Question: Trying to create a Hash Table with name as key and it's value as the drink, when printTable() is invoked without adding items (i.e. commenting out the following code snippet) it prints out the added image without any address boundary error :
'''
h.addItem("Paul", "Locha");
h.addItem("Kim", "Iced Mocha");
h.addItem("Emma", "Strawberry Smoothy");
h.addItem("Annie", "Hot Chocolate");
h.addItem("Sarah", "Passion Tea");
h.addItem("Pepper", "Caramel Mocha");
h.addItem("Mike", "Chai Tea");
h.addItem("Steve", "Apple Cider");
h.addItem("Bill", "Root Bear");
h.addItem("Marie", "Skinny Latte");
'''
### Image of output with given default values

But when items are added either by parsing csv or directly calling the class member function of addItem(), the program renders an error like so :
'''
Hash Table ./hashTableWithStruct.o
fish: Job 1, './hashTableWithStruct.o' terminated by signal SIGSEGV (Address boundary error)
'''
The erroneous code is herewith :
'''
#include <iostream>
#include <string>
#include <fstream>
using namespace std;
class Hash
{
private:
static const int tableSize = 10;
struct item
{
string name;
string drink;
item *next;
};
item *hashTable[tableSize];
public:
Hash()
{
for (int i = 0; i < tableSize; i++)
{
hashTable[i] = new item;
hashTable[i]->name = "empty";
hashTable[i]->drink = "empty";
hashTable[i]->next = NULL;
}
}
int hashFunct(string key)
{
int hashed = 0;
for (int i = 0; key[i] != ''; i++)
{
hashed += (int)key[i];
}
return (hashed % tableSize); //returns the BUCKET value
}
void addItem(string name, string drink)
{
int BUCKET = hashFunct(name);
//if the value at BUCKET hasn't been written yet,
//override the default empty ones
if (hashTable[BUCKET]->name == "empty")
{
hashTable[BUCKET]->name = name;
hashTable[BUCKET]->drink = drink;
}
//otherwise, make a linked list starting from BUCKET
else
{
item *ptr = hashTable[BUCKET];
item *n = new item;
n->name = name;
n->drink = drink;
n->next = NULL;
//the linked list might contain many nodes,
//hence travel to last node and reassign the last node to be this new item
while (ptr != NULL)
ptr = ptr->next;
ptr->next = n;
}
return;
}
int numOfItemsInBucket(int BUCKET)
{
int count = 0;
if (hashTable[BUCKET]->name == "empty")
return count;
else
{
count++;
item *ptr = hashTable[BUCKET];
while (ptr->next != NULL)
{
count++;
ptr = ptr->next;
}
}
return count;
}
void printTable()
{
int num; //holds number of elements(items) in each bucket
for (int i = 0; i < tableSize; i++)
{
num = numOfItemsInBucket(i);
cout << "-----------------------------
"
<< "Table[" << i << "]" << endl
<< hashTable[i]->name << endl
<< hashTable[i]->drink << endl
<< "# of items in bucket " << i << " : " << num << endl;
cout << "-----------------------------
";
}
}
};
int main(int argc, char const *argv[])
{
Hash h;
/* string filename = "datasetForHashTable.csv";
ifstream myCSV(filename.c_str());
if (!myCSV.is_open())
{
cout<<"Failed to open file"<<endl;
return 0;
}
string name, drink;
while (myCSV.peek()!=EOF)
{
getline(myCSV, name, ',');
getline(myCSV, drink, '
');
h.addItem(name, drink);
}
myCSV.close(); */
h.addItem("Paul", "Locha");
h.addItem("Kim", "Iced Mocha");
h.addItem("Emma", "Strawberry Smoothy");
h.addItem("Annie", "Hot Chocolate");
h.addItem("Sarah", "Passion Tea");
h.addItem("Pepper", "Caramel Mocha");
h.addItem("Mike", "Chai Tea");
h.addItem("Steve", "Apple Cider");
h.addItem("Bill", "Root Bear");
h.addItem("Marie", "Skinny Latte");
h.printTable();
return 0;
}
'''
Basically, can't understand why the table won't print with name and drinks, since it works just fine when table is printed without it.
Please help, trying to figure this out since 2 days.
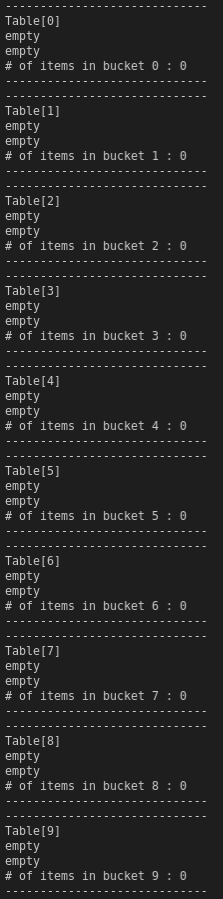
Answer: After this while loop
'''
while (ptr != NULL)
ptr = ptr->next;
'''
the pointer 'ptr' is equal to 'nullptr'. So the next statement
'''
ptr->next = n;
'''
invokes undefined behavior due to dereferencing a null pointer.
It seems you mean
'''
while (ptr->next != NULL)
ptr = ptr->next;
ptr->next = n;
'''